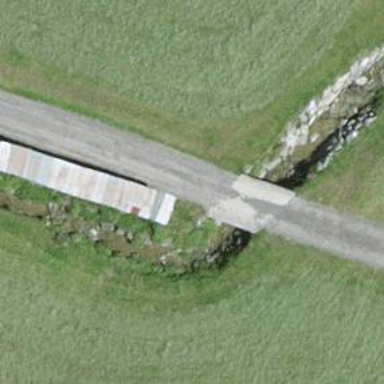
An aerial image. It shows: Paved unclassified road on bridge.